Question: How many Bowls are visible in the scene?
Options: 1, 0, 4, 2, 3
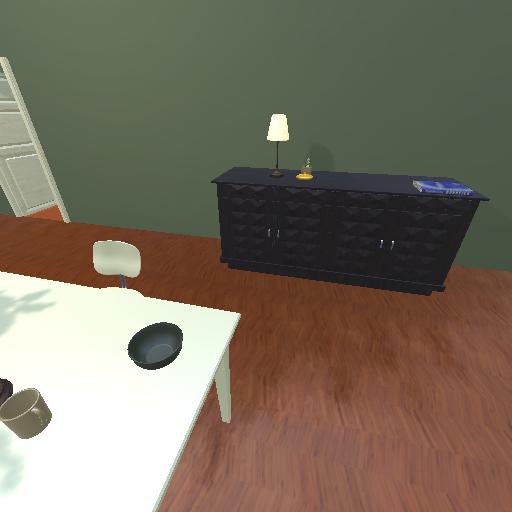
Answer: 1